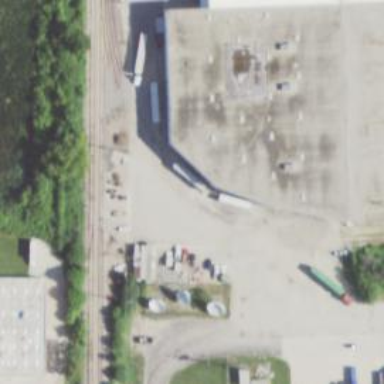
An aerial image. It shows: Rail spur service.